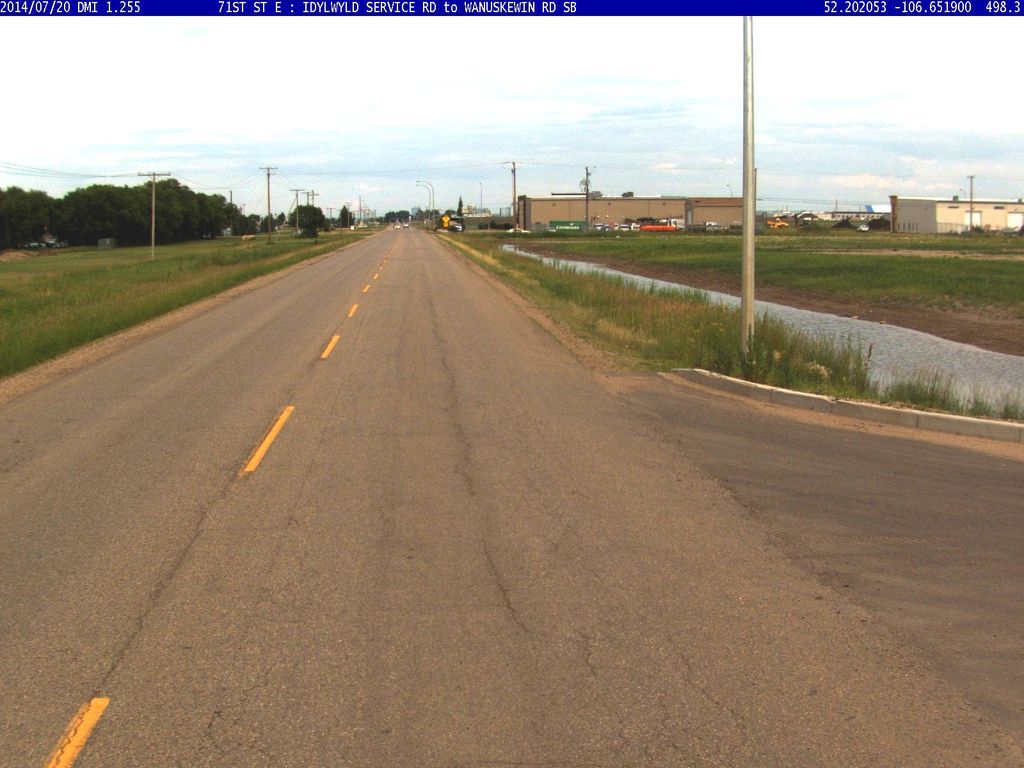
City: saskatoon